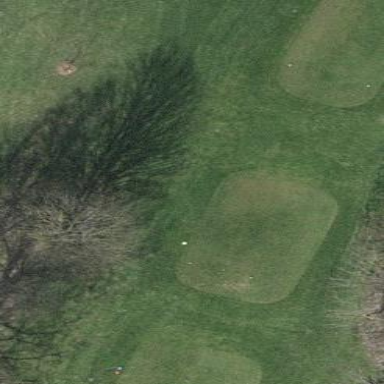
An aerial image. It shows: Grass area designated as golf tee.